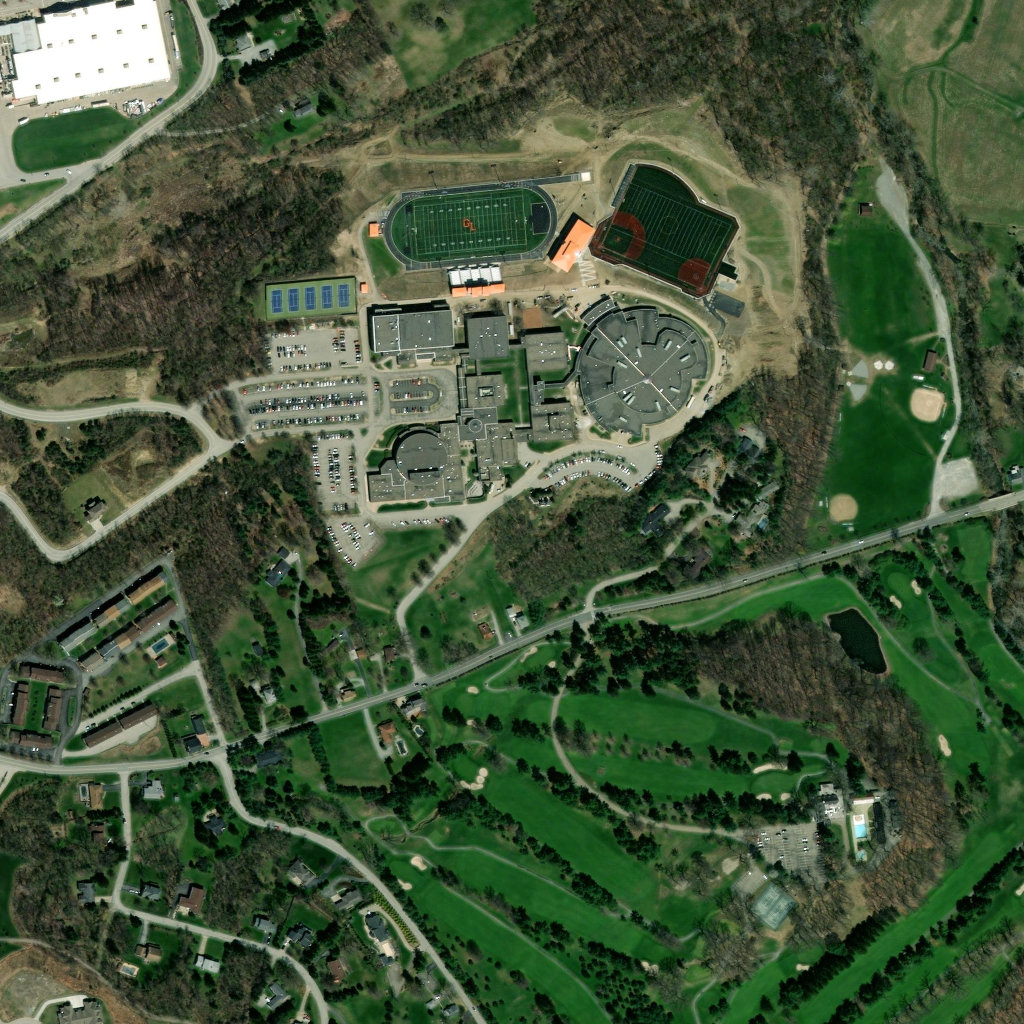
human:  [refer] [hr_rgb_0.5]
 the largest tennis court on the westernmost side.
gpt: <box>[[26, 27, 33, 31, 0]]</box>